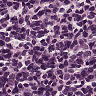
Metastatic tissue present: no